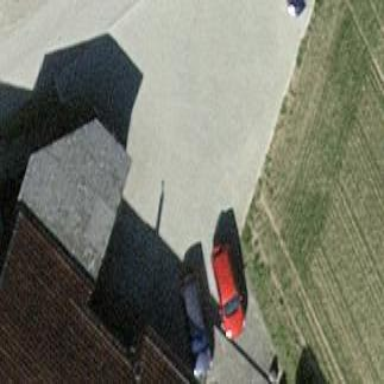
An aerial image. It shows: Building with flat roof.